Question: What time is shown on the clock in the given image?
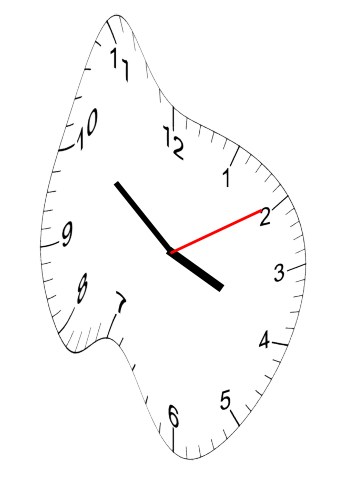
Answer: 03:51:10